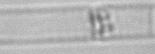
Label: Dactyliosolen_blavyanus